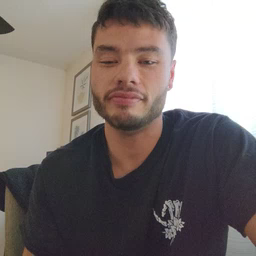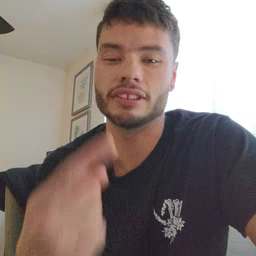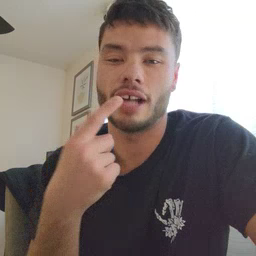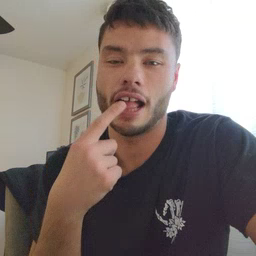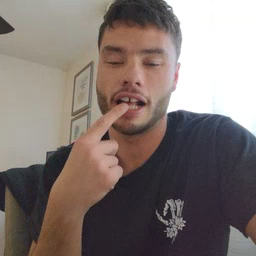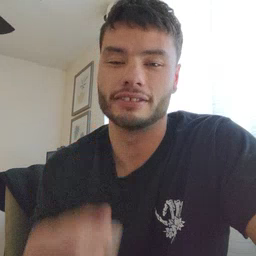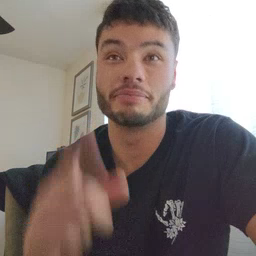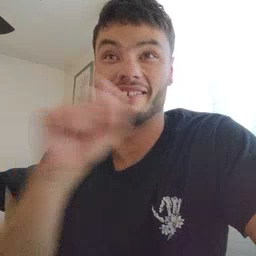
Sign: tongue